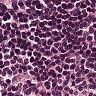
Metastatic tissue present: no